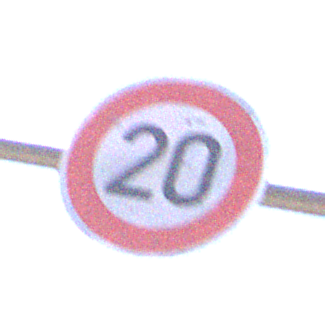
Verkehrszeichen: Geschwindigkeit20
Umgebung: Outdoor, Nature
Tageszeit: Midday
Wetter: Clear
Licht: Natural
Jahreszeit: NotSpecified
Kontrast: HighContrast